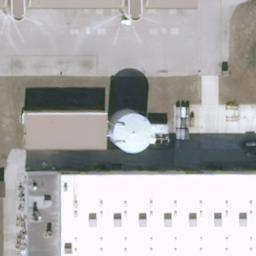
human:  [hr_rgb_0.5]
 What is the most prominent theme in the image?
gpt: storage tanks